Field crop: maize
Growth stage: 1
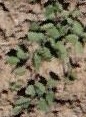
Species: convolvulus